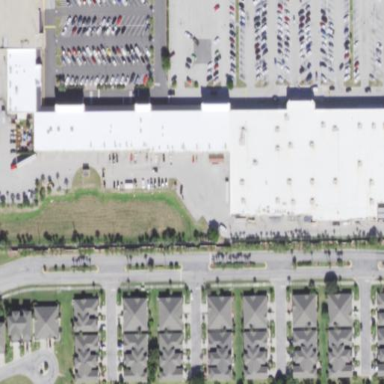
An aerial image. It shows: Retail building housing department store.